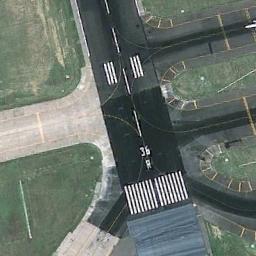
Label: runway